Question: I have a longitudinal spreadsheet of adolescent growth.
'''
ID | CollectionDate | DOB | MOTHER ID | Sex
1 | 1Aug03 | 3Apr90 | 12 | 1
1 | 4Sept04 | 3Apr90 | 12 | 1
1 | 1Sept05 | 3Apr90 | 12 | 1
2 | 1Aug03 | 21Dec91 | 12 | 0
2 | 4Sept04 | 21Dec91 | 12 | 0
2 | 1Sept05 | 21Dec91 | 12 | 0
3 | 1Aug03 | 30Jan89 | 23 | 0
3 | 4Sept04 | 30Jan89 | 23 | 0
'''
This is a sample of how my data is formatted and some of the variables that I have. As you can see, since it is longitudinal, each individual has multiple measurements. In the actual database there are over 10 measurements per individual and over 250 individuals.
What I am wanting to do is input a value signifying the number of older brothers and older sisters each individual has. That is why I have included the Mother ID (because it represents genetic relatedness) and sex. These new variable columns would just say how many older siblings of each sex each individual has. Is there a formula that I could use to do this quickly?
'''
=COUNTIFS($B:$B,"<>"&$B2,$H:$H,$H2,$AI:$AI,$AI2,$J:$J,"<"&$J2)
'''

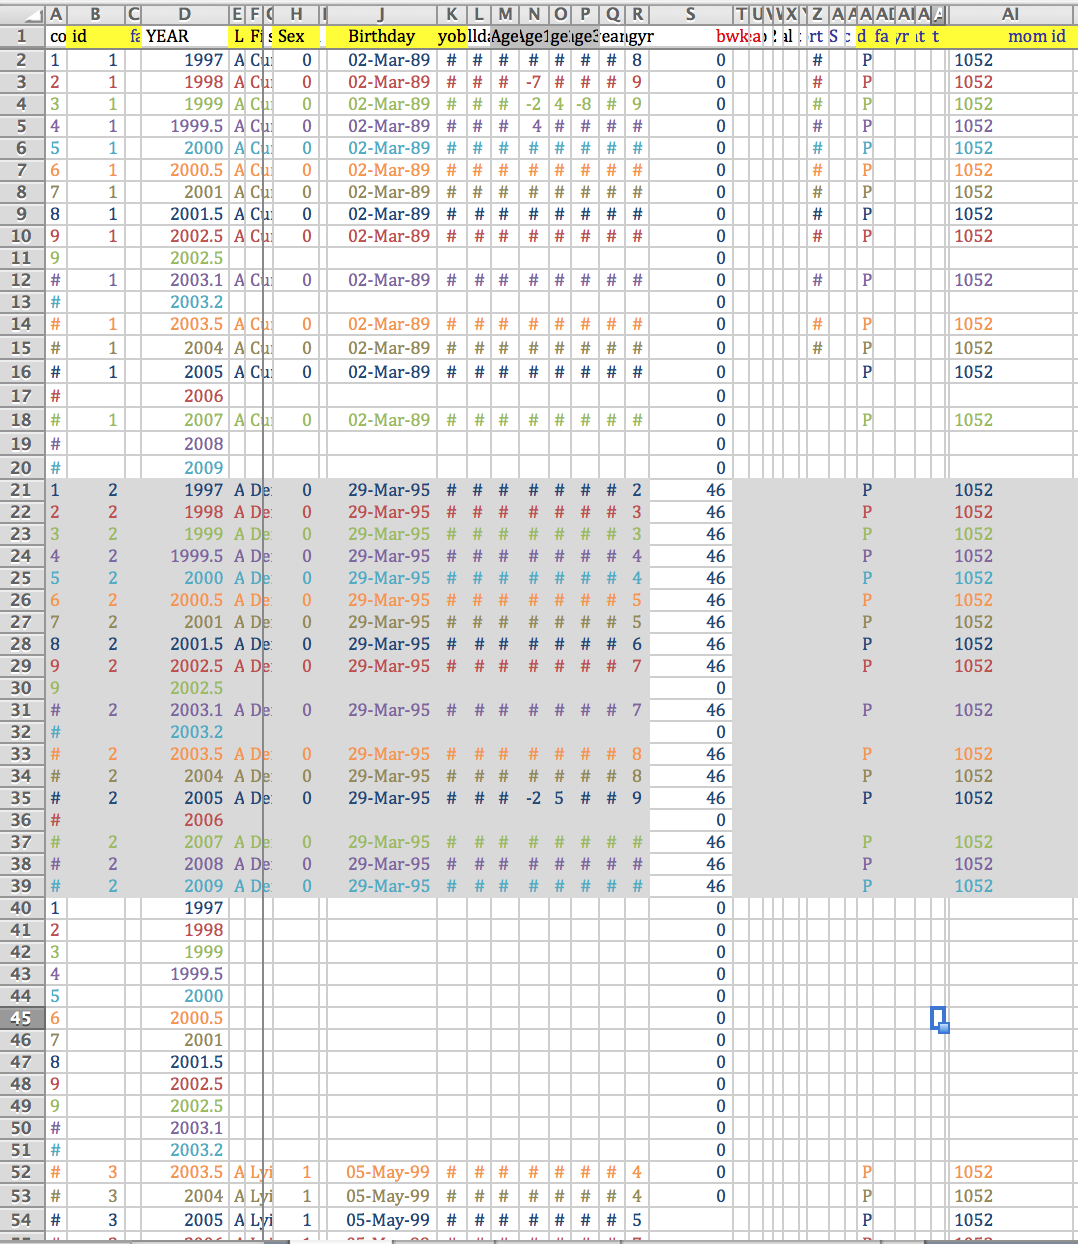
Answer: Create a column named Distinct with this formula
'''
=1/COUNTIF([ID],[@ID])
'''
Then you can find all the older 0-sexed siblings like this
'''
=SUMPRODUCT(([DOB]>[@DOB])*([MOTHERID]=[@MOTHERID])*([Sex]=0)*([Distinct]))
'''
Note that I made the data a Table and used table notation. If you're not familiar [COLUMNNAME] refers to the whole column and [@COLUMNNAME] refers to the value in that column on the current row. It's similar to saying $A:$A and A2 if you're dealing with column A.
The first formula gives you a value to count that will always result in 1 for a particular ID. So ID=1 has three lines and Distinct will result in .33333 for each line. When you add up the three lines you get 1. This is similar to a SELECT DISTINCT in Sql parlance.
The SUMPRODUCT formula sums [Distinct] for every row where the DOB is greater than the current DOB, the Mother is the same as the current Mother, and the Sex is zero.